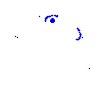
Particle: kaon